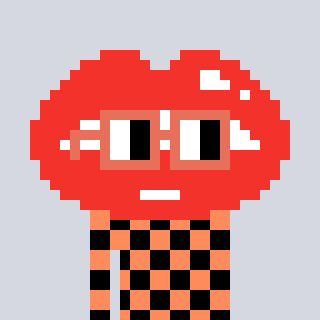
a pixel art character with square orange glasses, a lips-shaped head and a peachy-colored body on a cool background